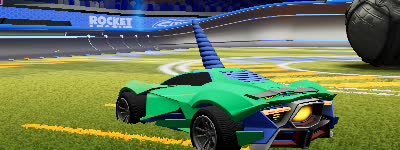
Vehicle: werewolf